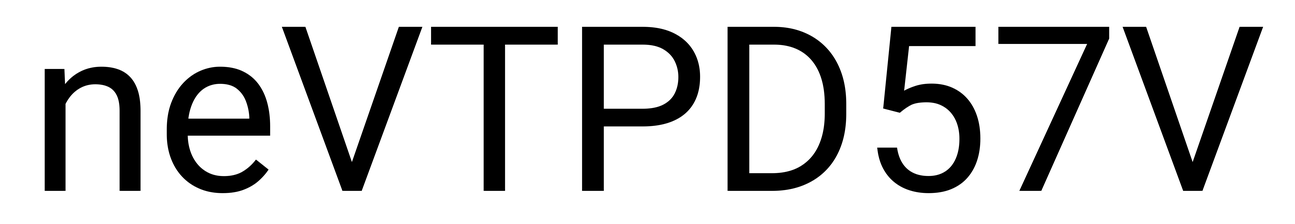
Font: Roboto_Regular